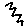
Label: zigzag